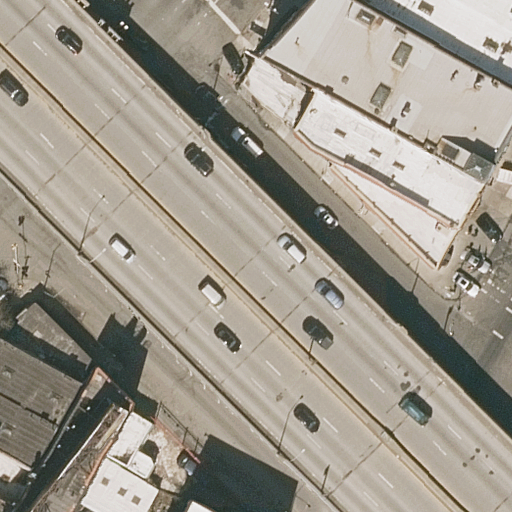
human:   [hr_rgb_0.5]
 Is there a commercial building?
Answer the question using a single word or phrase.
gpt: no

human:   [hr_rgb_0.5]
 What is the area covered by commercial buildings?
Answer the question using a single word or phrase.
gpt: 0m2

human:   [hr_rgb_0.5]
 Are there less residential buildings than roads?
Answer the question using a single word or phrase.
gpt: yes

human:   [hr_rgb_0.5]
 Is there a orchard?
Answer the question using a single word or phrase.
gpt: no

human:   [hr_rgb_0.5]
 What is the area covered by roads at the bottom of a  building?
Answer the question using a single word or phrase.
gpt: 0m2

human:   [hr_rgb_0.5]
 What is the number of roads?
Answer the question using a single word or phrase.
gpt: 14

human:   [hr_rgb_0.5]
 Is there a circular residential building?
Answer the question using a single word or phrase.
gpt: no

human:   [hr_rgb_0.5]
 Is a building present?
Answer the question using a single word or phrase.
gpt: yes

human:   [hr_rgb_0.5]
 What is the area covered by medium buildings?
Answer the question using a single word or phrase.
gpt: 1406m2

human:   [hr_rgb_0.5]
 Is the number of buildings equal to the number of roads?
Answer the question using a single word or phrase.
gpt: no

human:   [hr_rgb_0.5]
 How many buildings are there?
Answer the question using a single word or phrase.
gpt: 12

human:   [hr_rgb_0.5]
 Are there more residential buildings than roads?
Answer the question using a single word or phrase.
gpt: no

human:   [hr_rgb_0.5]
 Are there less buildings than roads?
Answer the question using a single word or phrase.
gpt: yes

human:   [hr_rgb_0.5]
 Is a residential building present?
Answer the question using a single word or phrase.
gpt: yes

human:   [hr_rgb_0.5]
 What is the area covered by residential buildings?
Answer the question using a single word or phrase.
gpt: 1545m2

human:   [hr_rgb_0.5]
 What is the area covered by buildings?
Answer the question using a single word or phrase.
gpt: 1545m2

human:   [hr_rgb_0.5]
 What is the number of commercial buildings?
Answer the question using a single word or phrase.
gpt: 0

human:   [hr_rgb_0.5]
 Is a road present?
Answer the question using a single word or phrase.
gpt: yes

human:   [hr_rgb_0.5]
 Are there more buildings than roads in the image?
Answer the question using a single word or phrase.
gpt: no

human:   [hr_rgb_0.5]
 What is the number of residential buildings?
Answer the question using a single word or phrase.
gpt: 12

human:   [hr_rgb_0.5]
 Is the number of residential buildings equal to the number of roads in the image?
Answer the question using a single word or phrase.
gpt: no

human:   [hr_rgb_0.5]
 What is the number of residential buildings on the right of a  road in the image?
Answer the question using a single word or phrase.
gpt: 7

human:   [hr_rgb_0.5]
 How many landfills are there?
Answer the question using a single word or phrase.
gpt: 0

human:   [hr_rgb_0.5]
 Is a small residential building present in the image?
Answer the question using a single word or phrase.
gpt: yes

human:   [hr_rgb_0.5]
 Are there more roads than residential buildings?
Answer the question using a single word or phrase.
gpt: yes

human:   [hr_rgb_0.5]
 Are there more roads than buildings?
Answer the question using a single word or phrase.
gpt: yes

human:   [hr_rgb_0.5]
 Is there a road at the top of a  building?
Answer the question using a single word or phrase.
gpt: yes

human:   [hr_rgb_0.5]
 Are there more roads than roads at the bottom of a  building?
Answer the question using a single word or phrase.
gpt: no

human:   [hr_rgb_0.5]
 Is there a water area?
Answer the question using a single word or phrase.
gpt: no

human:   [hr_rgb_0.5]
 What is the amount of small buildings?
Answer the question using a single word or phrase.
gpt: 5

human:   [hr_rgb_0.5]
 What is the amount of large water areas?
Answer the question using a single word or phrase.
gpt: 0

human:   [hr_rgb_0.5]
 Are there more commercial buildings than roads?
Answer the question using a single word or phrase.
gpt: no

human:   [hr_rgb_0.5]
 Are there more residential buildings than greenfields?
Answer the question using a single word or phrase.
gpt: yes

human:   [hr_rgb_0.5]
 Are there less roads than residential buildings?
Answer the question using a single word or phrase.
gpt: no

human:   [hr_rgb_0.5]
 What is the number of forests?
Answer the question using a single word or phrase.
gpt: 0

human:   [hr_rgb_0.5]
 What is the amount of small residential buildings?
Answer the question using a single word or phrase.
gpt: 5

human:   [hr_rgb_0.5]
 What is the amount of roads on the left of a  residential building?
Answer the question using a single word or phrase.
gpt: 14

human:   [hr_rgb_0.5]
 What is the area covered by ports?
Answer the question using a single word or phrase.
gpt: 0m2

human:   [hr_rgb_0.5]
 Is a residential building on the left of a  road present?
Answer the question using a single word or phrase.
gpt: yes

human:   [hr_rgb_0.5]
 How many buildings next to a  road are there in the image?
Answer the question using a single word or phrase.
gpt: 12

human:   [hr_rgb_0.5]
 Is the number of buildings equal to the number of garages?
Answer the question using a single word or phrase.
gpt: no

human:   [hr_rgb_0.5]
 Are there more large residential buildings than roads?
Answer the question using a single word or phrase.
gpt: no

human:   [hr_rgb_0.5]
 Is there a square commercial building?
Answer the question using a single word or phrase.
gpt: no

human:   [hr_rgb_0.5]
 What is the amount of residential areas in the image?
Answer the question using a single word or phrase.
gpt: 0

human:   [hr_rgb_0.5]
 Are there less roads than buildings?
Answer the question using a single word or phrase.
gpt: no

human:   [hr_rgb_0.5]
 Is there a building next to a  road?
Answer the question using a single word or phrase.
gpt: yes

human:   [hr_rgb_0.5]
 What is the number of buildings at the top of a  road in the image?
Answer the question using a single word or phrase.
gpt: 6

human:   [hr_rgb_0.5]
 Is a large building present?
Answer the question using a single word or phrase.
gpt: no

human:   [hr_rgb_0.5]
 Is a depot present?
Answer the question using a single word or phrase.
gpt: no

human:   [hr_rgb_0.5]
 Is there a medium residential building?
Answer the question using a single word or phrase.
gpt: yes

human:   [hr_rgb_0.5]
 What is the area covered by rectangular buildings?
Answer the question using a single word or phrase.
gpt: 1333m2

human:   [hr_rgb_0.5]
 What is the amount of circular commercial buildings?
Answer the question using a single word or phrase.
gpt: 0

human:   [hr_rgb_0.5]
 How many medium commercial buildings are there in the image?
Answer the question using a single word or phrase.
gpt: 0

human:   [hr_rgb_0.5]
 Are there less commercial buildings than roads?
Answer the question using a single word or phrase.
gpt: yes

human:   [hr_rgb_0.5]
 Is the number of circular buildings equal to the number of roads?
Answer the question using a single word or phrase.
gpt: no

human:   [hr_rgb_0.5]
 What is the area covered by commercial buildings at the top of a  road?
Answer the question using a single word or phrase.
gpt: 0m2

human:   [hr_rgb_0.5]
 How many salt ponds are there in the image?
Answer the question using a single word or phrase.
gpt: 0

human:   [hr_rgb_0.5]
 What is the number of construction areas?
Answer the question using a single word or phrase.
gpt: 0

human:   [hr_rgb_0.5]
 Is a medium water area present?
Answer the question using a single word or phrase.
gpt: no

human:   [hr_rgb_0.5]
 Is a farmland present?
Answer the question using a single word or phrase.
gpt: no

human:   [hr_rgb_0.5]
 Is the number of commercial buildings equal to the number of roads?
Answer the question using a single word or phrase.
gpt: no

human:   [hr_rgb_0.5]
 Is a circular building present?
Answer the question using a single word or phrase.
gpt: no

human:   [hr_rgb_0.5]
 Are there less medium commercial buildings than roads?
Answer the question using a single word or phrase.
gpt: yes

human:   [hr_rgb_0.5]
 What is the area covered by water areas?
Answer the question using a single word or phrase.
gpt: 0m2